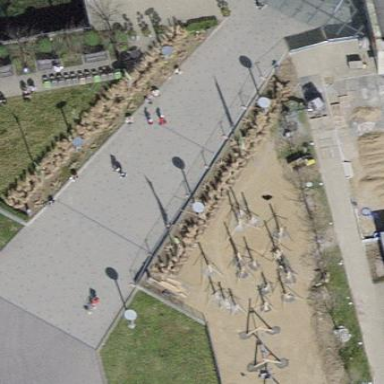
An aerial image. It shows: Playground area for leisure activities on the land.